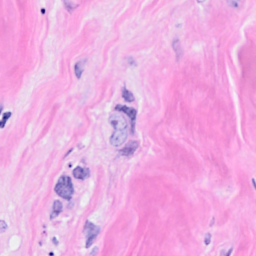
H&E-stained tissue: Breast